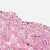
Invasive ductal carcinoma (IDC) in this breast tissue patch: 0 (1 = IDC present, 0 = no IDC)